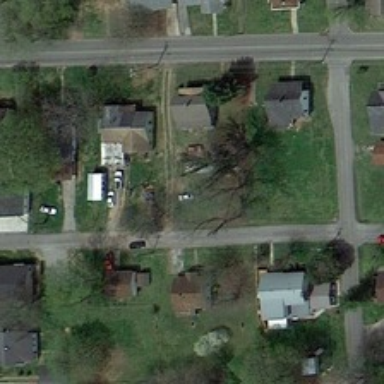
Many buildings and some green trees are in a medium residential area .